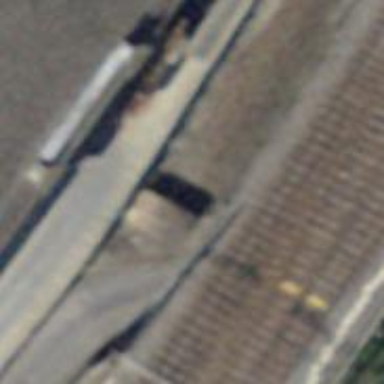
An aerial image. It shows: Railway buffer stop.